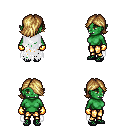
a pixel art fantasy rpg character, female body template, orc, green skin, white tattered cape, gold greaves, blonde swoop hairstyle, gold gloves, ghillies, four views (front, back, left, right), 2x2 character sprite sheet, small pixel art, hard edges, no anti-aliasing